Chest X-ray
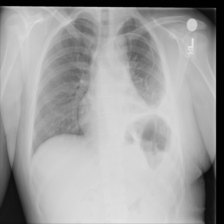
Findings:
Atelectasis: positive
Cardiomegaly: negative
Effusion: positive
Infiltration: negative
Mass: negative
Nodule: negative
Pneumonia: negative
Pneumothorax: negative
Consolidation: negative
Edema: negative
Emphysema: negative
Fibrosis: negative
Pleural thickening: negative
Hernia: negative